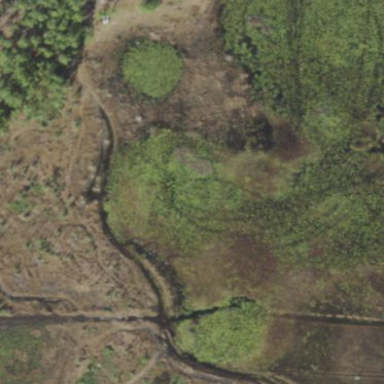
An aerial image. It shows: Marshy wetland area.